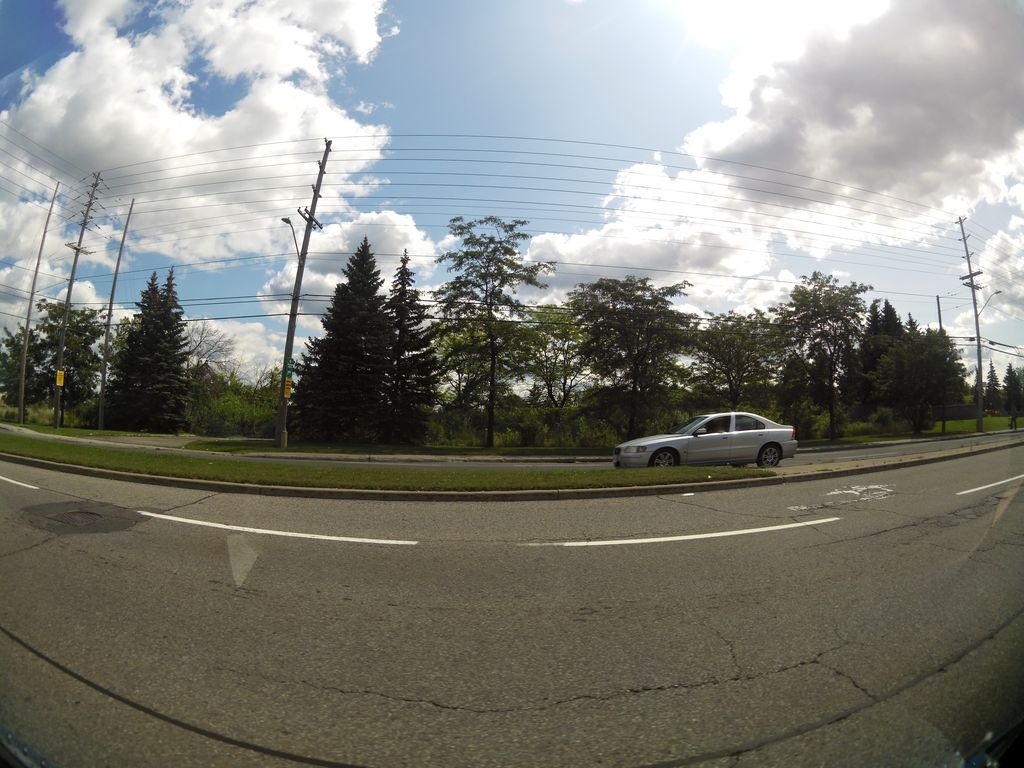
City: ottawa-gatineau